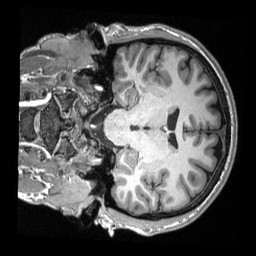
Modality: T1w
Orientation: coronal
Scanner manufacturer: siemens
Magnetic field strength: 3 T
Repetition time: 2.3 s
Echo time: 0.00308 s